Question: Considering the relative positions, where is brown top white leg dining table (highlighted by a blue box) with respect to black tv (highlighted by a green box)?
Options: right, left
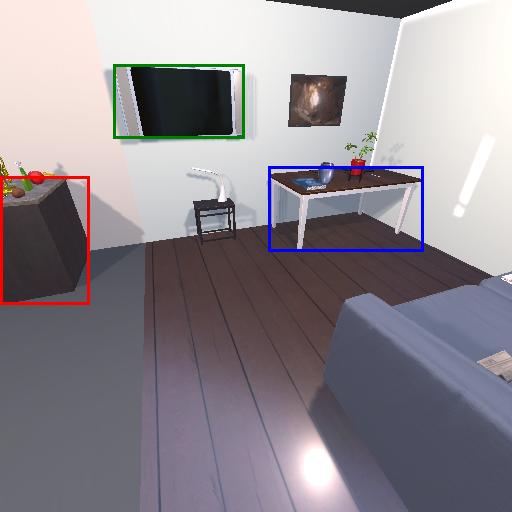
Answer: right